Question: I'm trying to recreate a Plasma Simulation from Lubos Brieda (Plasma Simulations by Example). In doing so, I need to implement a 3D field filled with physical vectors containing the data of the electric field. (I don't want to use the template, I'm referring to vectors in the mathematical/physical sense.)
The book shows the creation of a Field and vec3 class, to create fields of certain types and arrays (vectors) with three components.
My goal is to find the easiest way to implement a vector field, as described above. Since the book mentions that the 'Field3'('= Field_<vec3<double>>') type has been implemented (but hasn't), I assume there is an easy option to do so without having to create a new class. I tried 'using Field3 = Field_<vec3<double>>' but it always resulted in the following error:
'''
Exception thrown: read access violation. **a** was nullptr.
'''

Below you can see the code resulting in the error including the classes mentioned above. (I think I excluded everything non-essential. I left some comments with code lines you can use those to see that the rest of the code is working, only the 'Field3' type provokes the error.)
'''
#include<iostream>
#include"World.h"
#include"Field_.h"
#include"vec3.h"
int main() {
World world(21, 21, 21);
return 0;
}
'''
'''
template <typename T>
struct vec3 {
// assign data
vec3(const T u, const T v, const T w) : d{ u,v,w } {}
vec3(const T a[3]) : d{ a[0],a[1],a[2] } {}
vec3() : d{ 0,0,0 } {}
//protected:
T d[3];
};
using double3 = vec3<double>; // three component vector with doubles
using int3 = vec3<int>;
'''
'''
#pragma once
#include"vec3.h"
template<typename T>
class Field_ { // underscore for undefined type
public:
// constructor
Field_(int ni, int nj, int nk) : ni{ ni }, nj{ nj }, nk{ nk }{
data = new T * *[ni]; // ni pointers to pointers of type T
for (int i = 0; i < ni; i++) {
data[i] = new T * [nj]; // allocte nj pointers to T
for (int j = 0; j < nj; j++)
data[i][j] = new T[nk]; // allocate nk objects of type T
}
operator=(0); // call the overloaded operator= function (initialize with 0)
}
// destructor, frees memory in reverse order
~Field_() {
if (data == nullptr) return; // return if unallocated
for (int i = 0; i < ni; i++) { // release memory in reverse order
for (int j = 0; j < nj; j++)
delete data[i][j];
delete data[i];
}
delete[] data;
data = nullptr; // mark as free
}
// overload the assignment operator
Field_<T>& operator= (const T s) {
std::cout << "Field_ operator=" << std::endl;
for (int i = 0; i < ni; i++)
for (int j = 0; j < nj; j++)
for (int k = 0; k < nk; k++)
data[i][j][k] = s;
return *this; // return reference to self
}
const int ni, nj, nk; // number of nodes
protected:
T*** data; // pointer of type T
};
using Field = Field_<double>; // field of doubles (scalar field)
using Field3 = Field_<double3>; // field of double3s (vector field)
'''
'''
#pragma once
#include"vec3.h"
#include"Field_.h"
class World {
public:
World(int ni, int nj, int nk); //constructor
const int ni, nj, nk;
//Field phi; //electric potential (scalar field)
Field3 ef; //electric field (vector field)
};
//World::World(int ni, int nj, int nk): ni{ ni }, nj{ nj }, nk{ nk }, phi(ni, nj, nk){}
//World::World(int ni, int nj, int nk) : ni{ ni }, nj{ nj }, nk{ nk }, phi(ni, nj, nk), ef(ni, nj, nk) {}
World::World(int ni, int nj, int nk) :
ni{ ni }, nj{ nj }, nk{ nk }, ef(ni, nj, nk) {}
'''
I hope you can help me figure out what to do and please let me know, if I can be of any assistance during that.
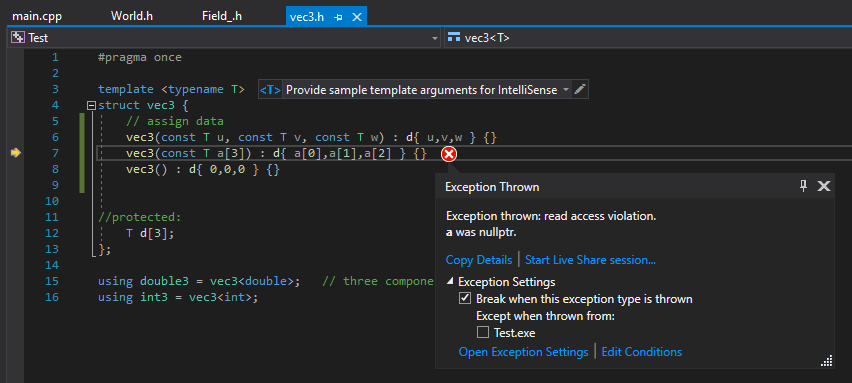
Answer: I found a way to avoid the error, because it only comes up, when trying to initialize a vector field using 'operator=(0)'. But this command has to be used, if i want to initalize a scalar field with zeros. Thus using the same command for a 'vec3'-type results in the error mentioned above, since the overridden 'operator=' only works for scalar values. Luckily 'data[i][j] = new T[nk];' already initializes 'vec3's with zeros (if 'T' is some kind of 'vec3' (like 'double3 = vec3<double>' as I would like to use)).
My solution is to switch 'operator=(0)' with:
'''
if (!std::is_same<T, double3>::value) {operator=(0);}
'''
So the scalar initialization is not used, when 'T' is of type 'double3'. In my case this should be sufficient, since all vector fields should be of type 'double'. Though if I want another type, I can just adapt the if-statement.
(I think it could also be possible to check whether 'T' is something like 'vec3<...>', but I haven't tried around with this jet, because I don't seem to need any other type of vector field.)